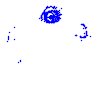
Particle: pion